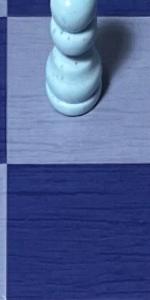
Label: Empty